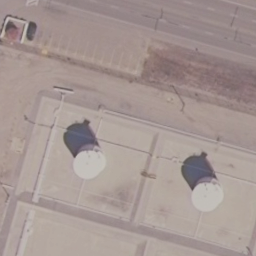
Label: storage tanks